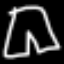
Label: pants